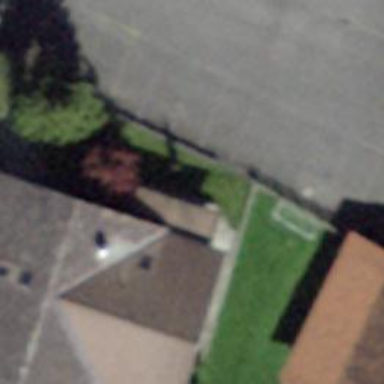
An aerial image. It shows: Residential building.